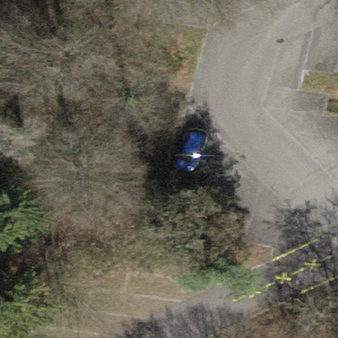
Label: other